Aerial crown-view tile of a tropical tree (Barro Colorado Island, Panama), acquired 20241112:
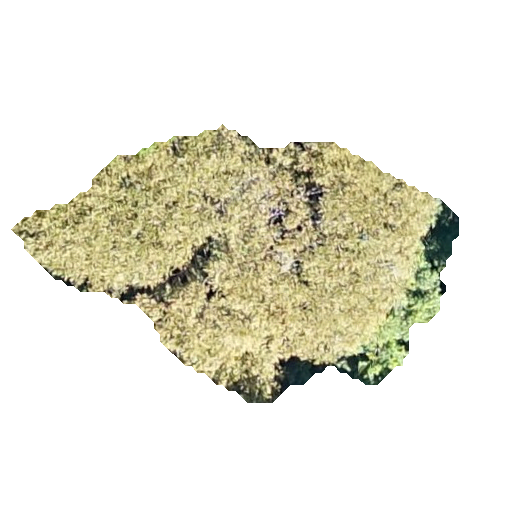
Species: Dipteryx oleifera
GBIF accepted scientific name: Dipteryx oleifera
Crown area: 119.2 m²